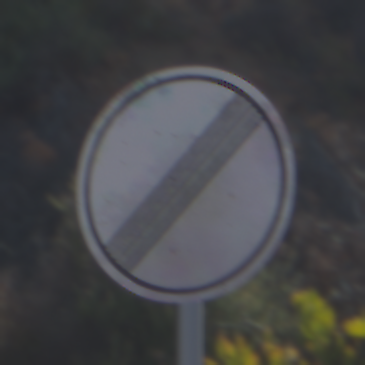
Verkehrszeichen: EndeSaemtlicherBegrenzungen
Umgebung: Outdoor, Nature
Tageszeit: MorningAfternoon
Wetter: Clear
Licht: Natural
Jahreszeit: NotSpecified
Kontrast: HighContrast